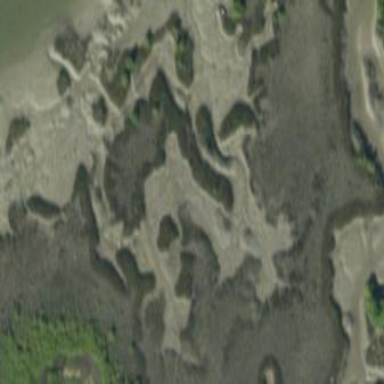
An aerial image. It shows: Saltmarsh wetland.